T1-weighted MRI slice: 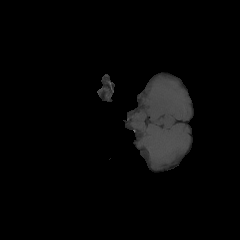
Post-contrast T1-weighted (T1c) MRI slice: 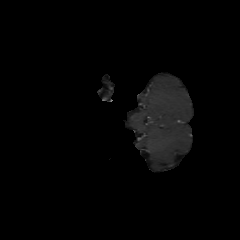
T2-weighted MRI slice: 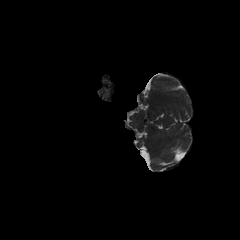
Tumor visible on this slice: no